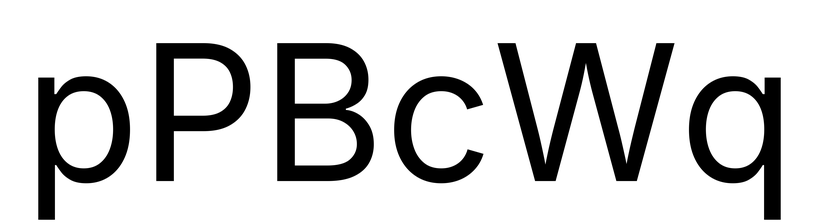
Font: Inter_Regular